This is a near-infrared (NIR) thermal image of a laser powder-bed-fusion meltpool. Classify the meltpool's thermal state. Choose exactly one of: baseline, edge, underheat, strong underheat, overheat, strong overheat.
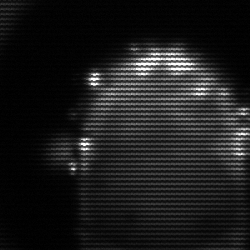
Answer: baseline